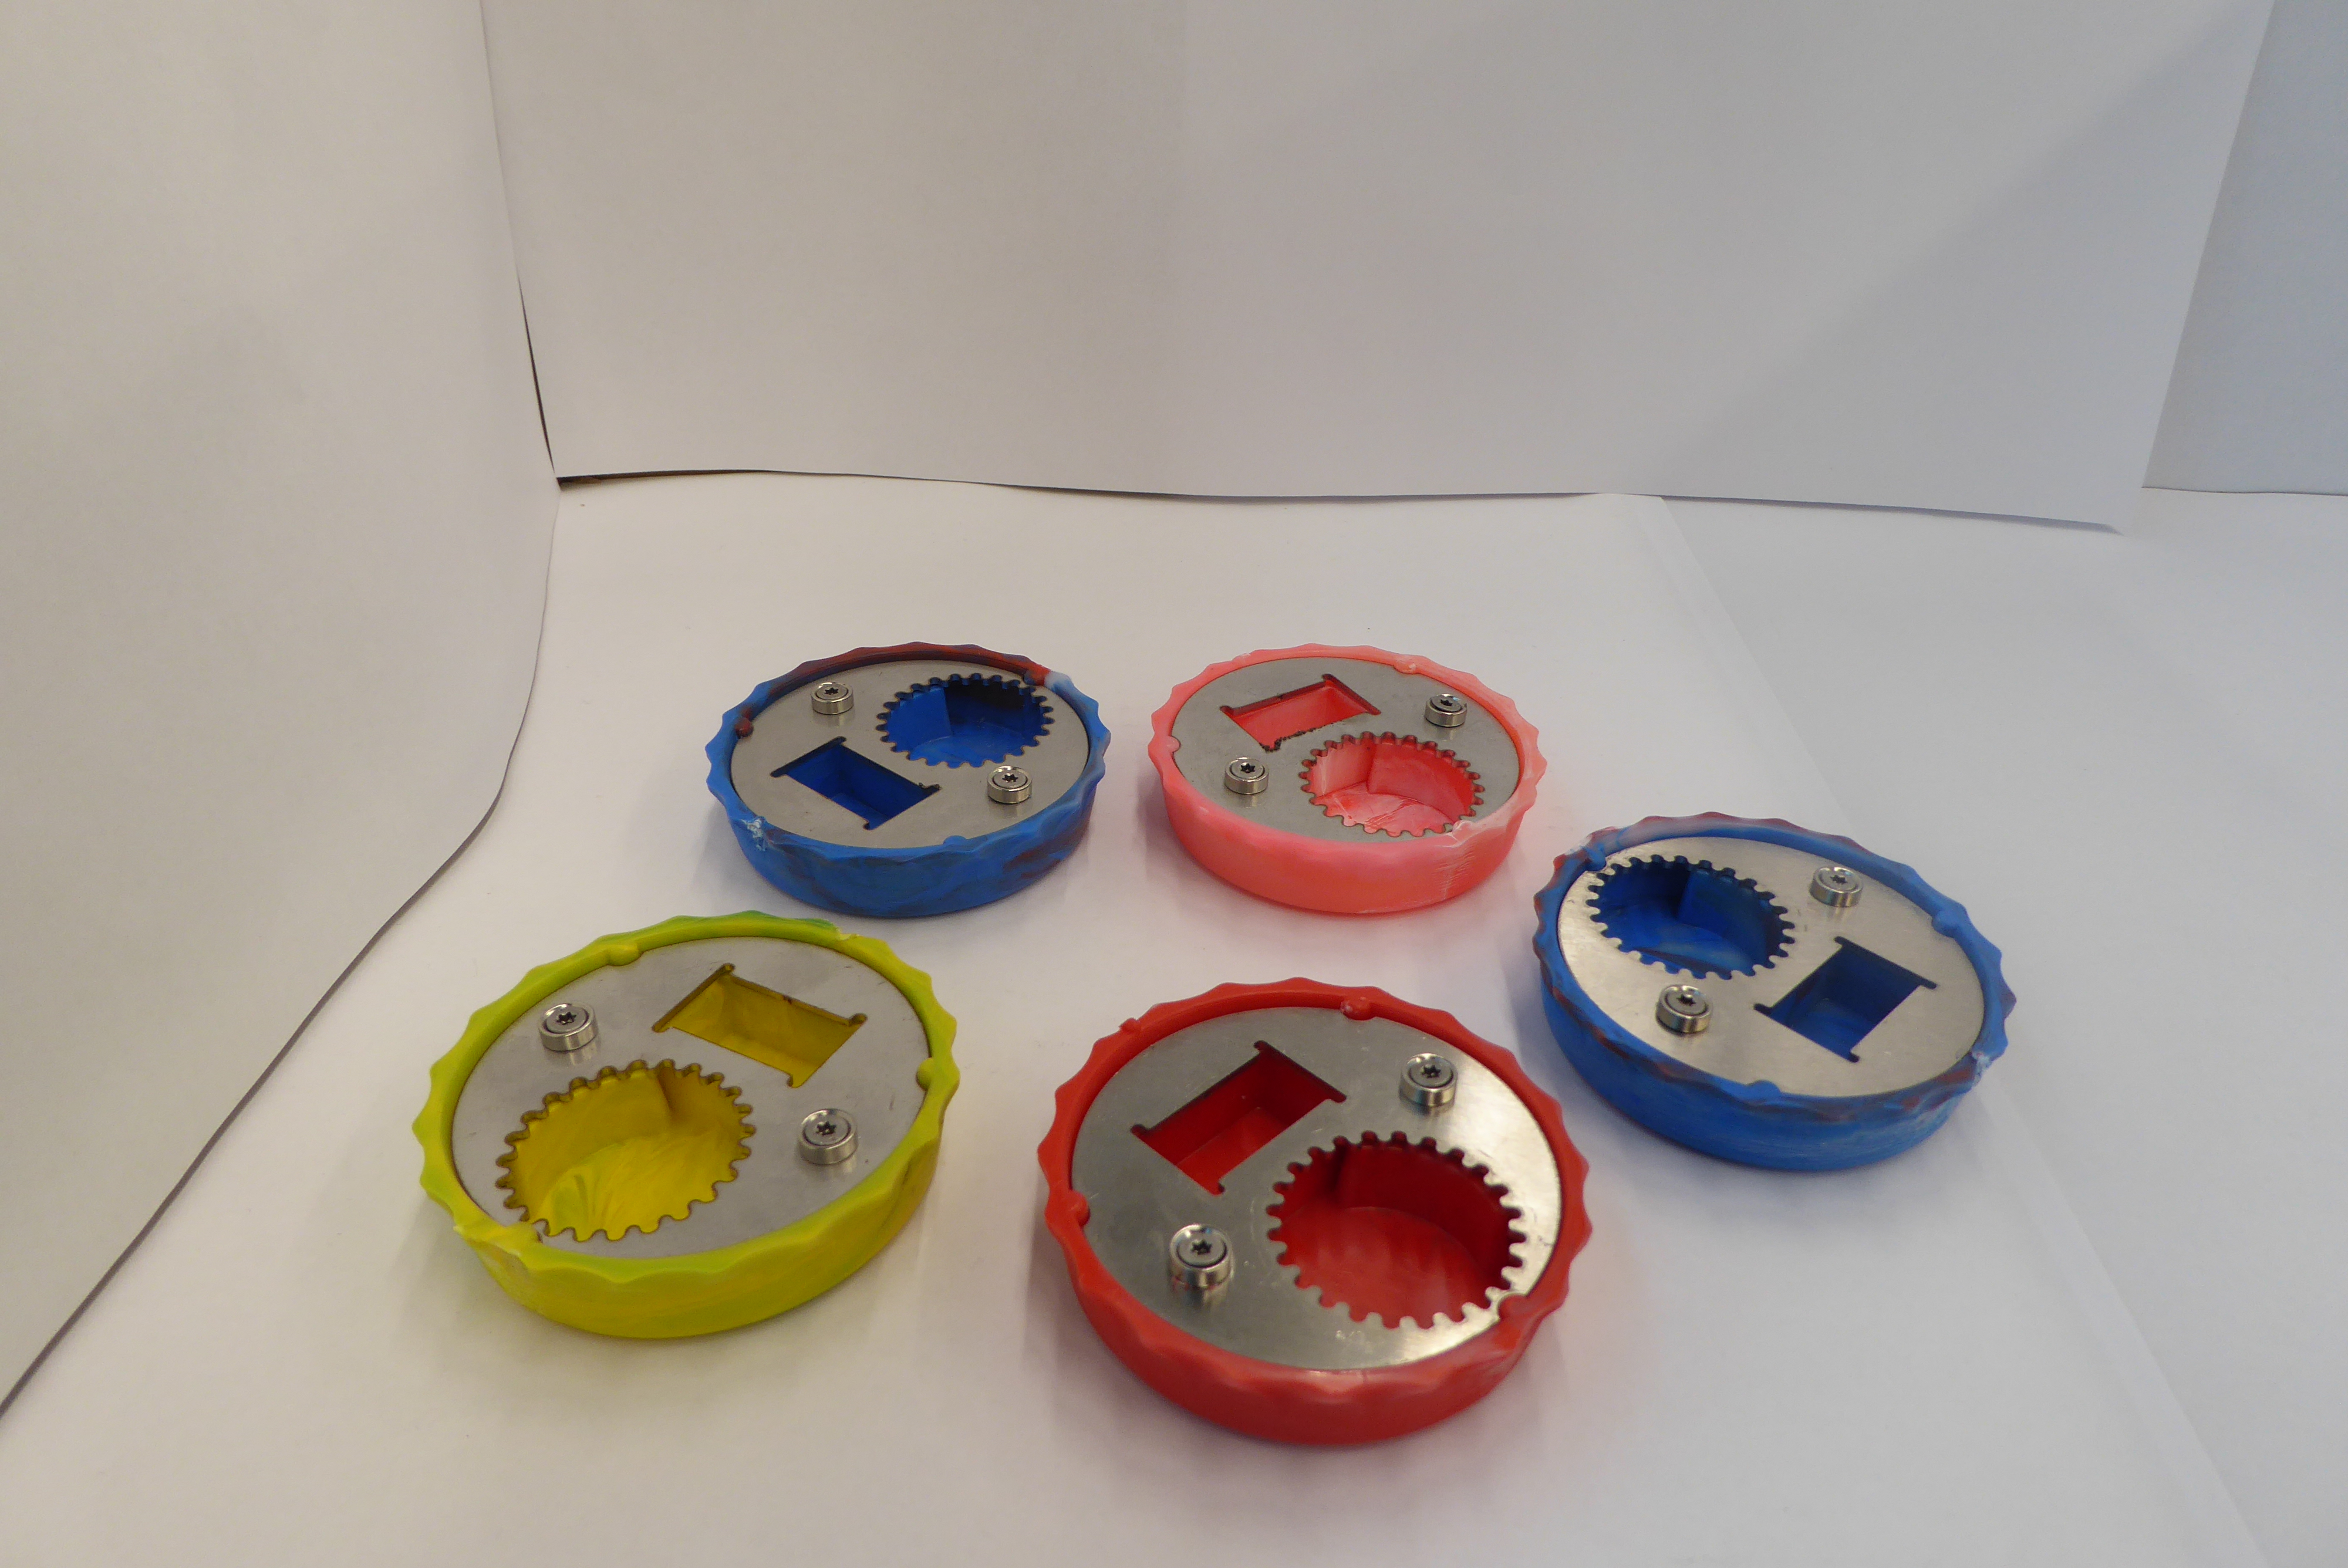
Label: Bottle Opener